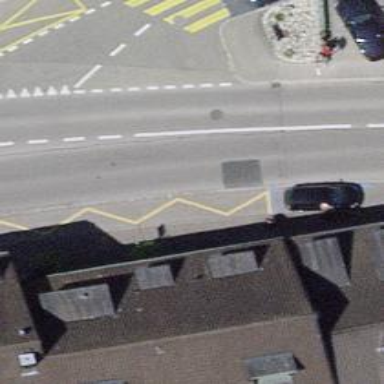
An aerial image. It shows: Platform for public transport on the road.